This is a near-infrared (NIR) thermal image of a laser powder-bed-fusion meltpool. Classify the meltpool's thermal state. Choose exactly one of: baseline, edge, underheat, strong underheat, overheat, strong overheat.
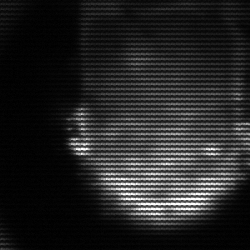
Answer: baseline